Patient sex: M
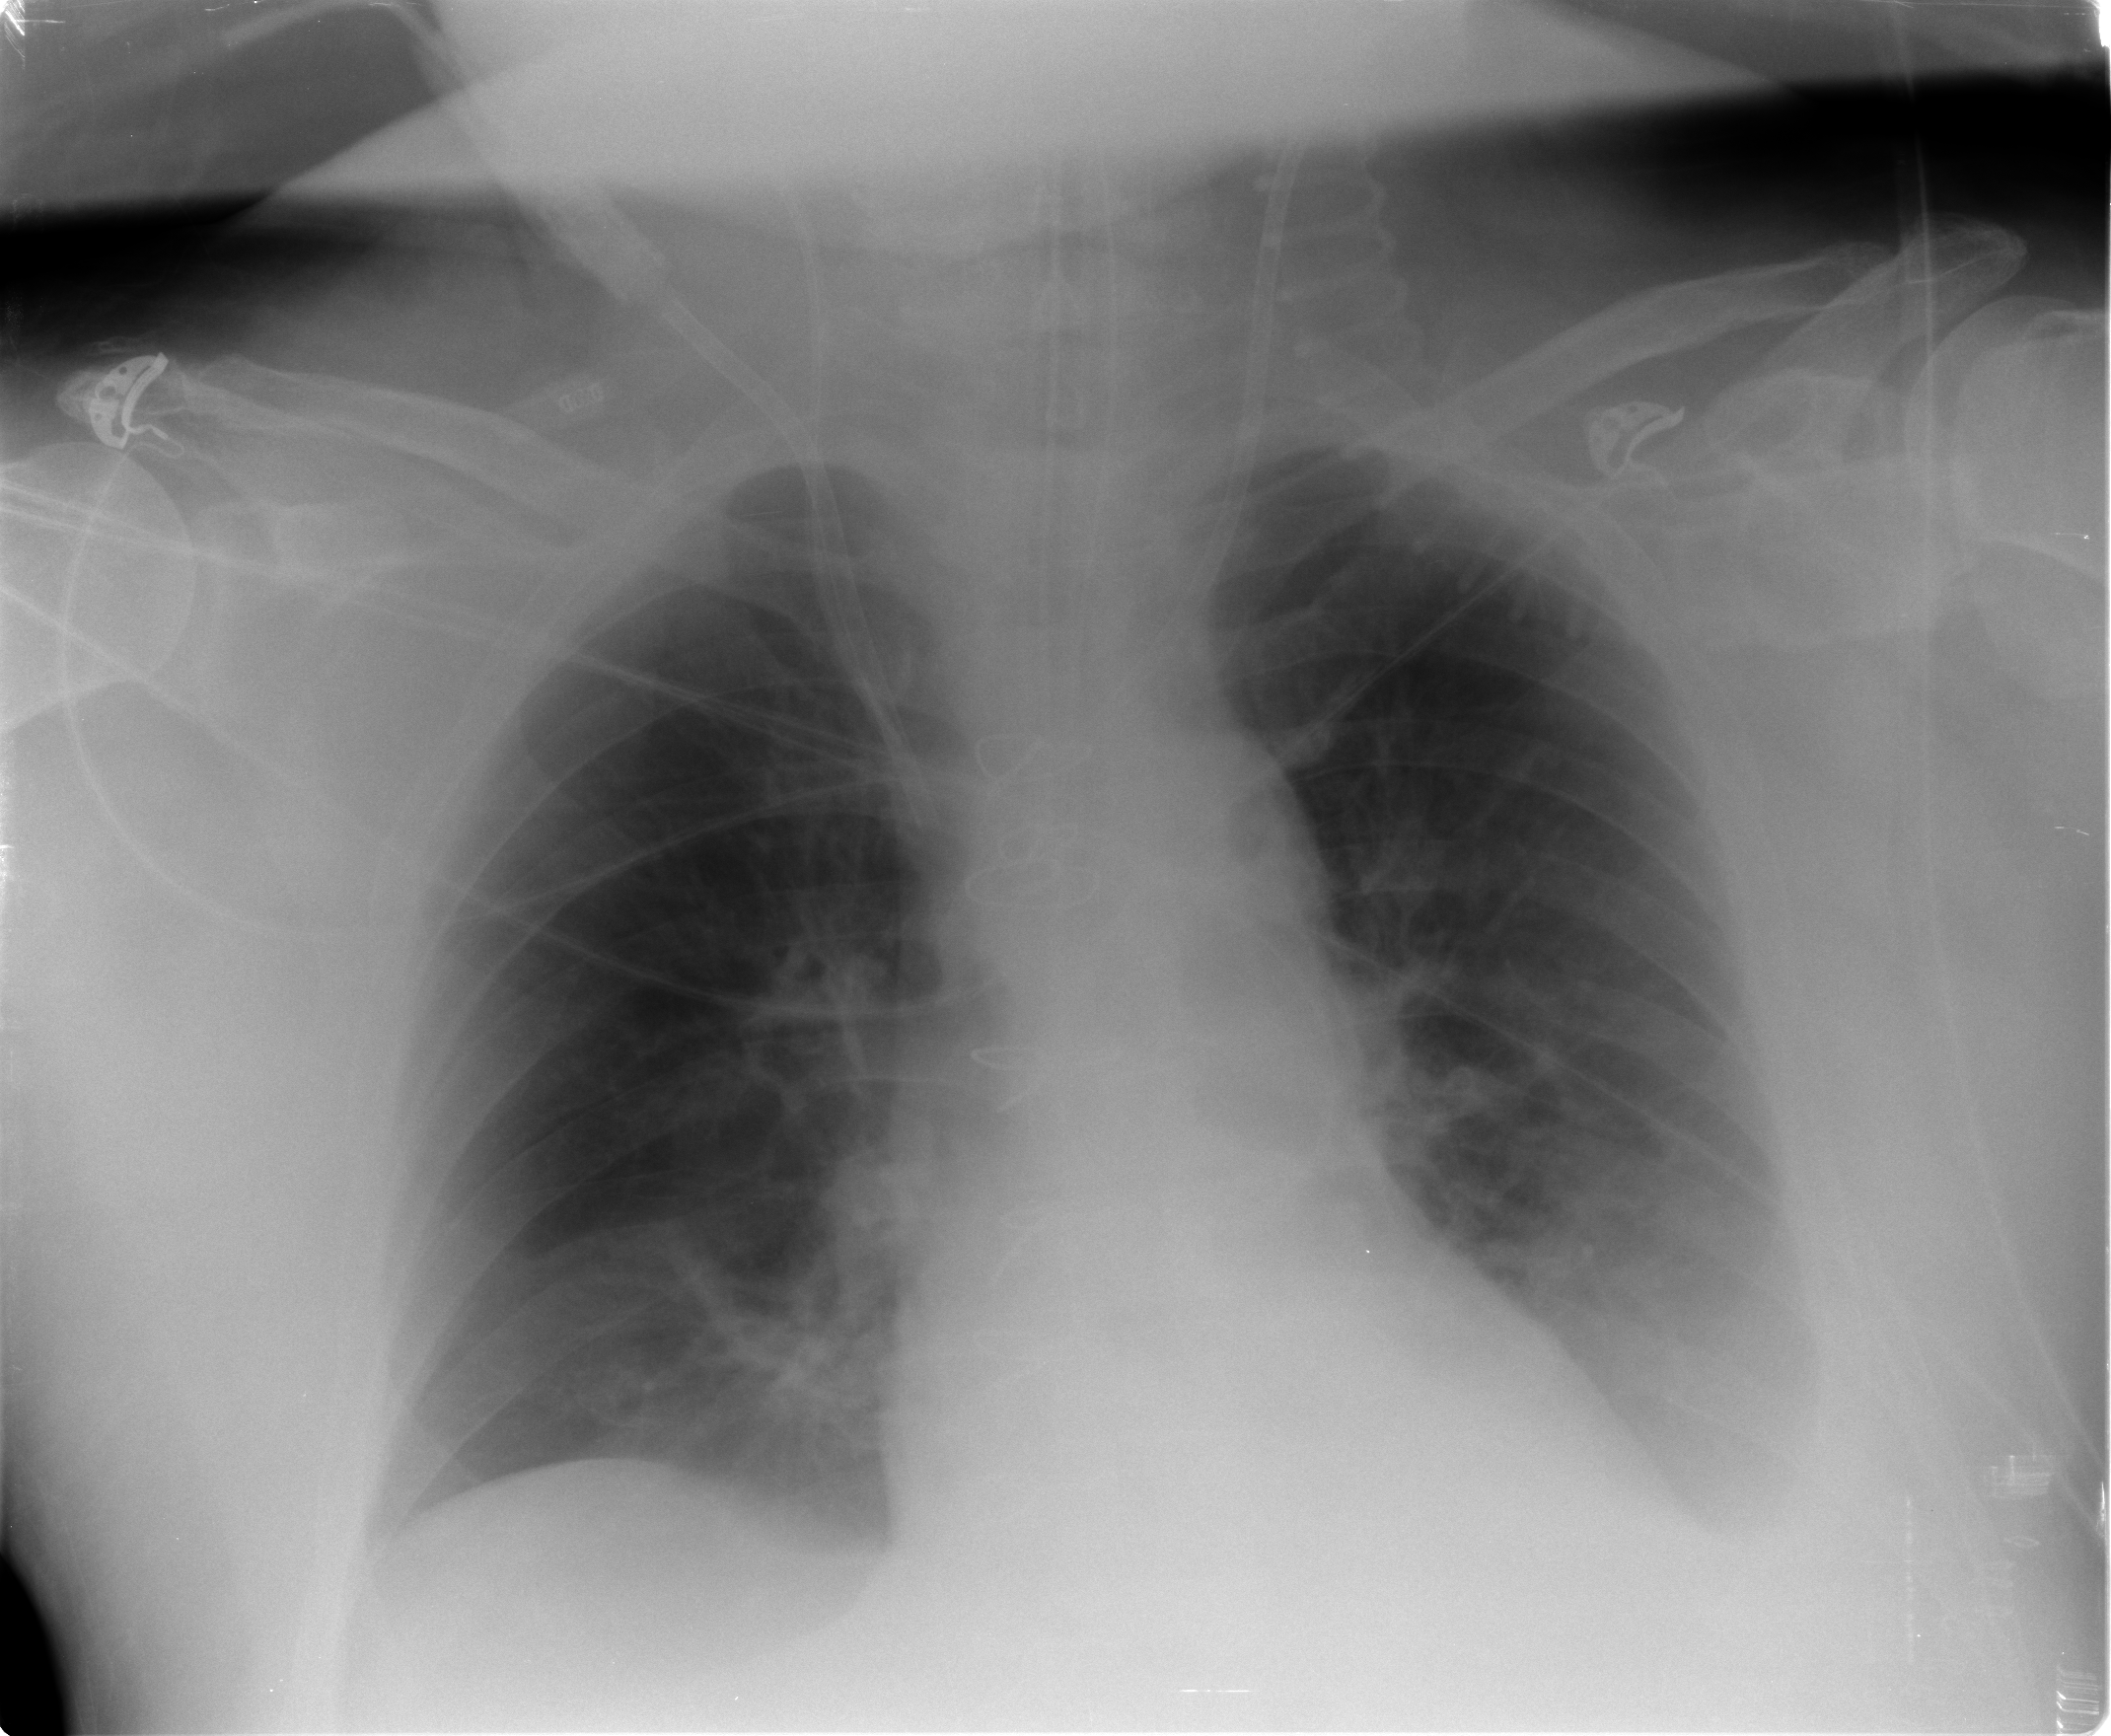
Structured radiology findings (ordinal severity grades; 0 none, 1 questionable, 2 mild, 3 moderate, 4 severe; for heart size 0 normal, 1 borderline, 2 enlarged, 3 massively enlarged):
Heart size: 0
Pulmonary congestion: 0
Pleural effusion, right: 0
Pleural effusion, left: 2
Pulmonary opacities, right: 0
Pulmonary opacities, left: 0
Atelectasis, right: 1
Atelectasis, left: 2